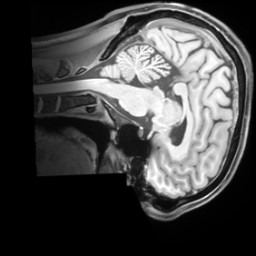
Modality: T1w
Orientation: sagittal